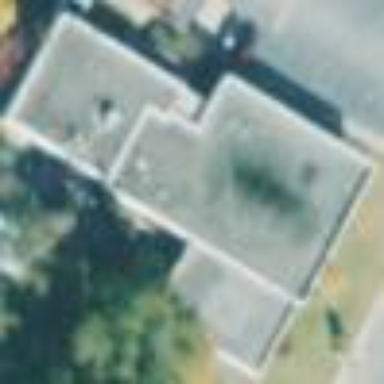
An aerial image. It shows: Bank building.